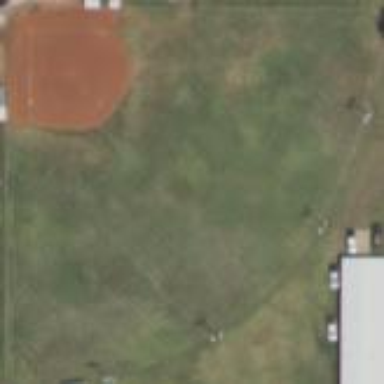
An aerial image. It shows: Baseball pitch for leisure land.